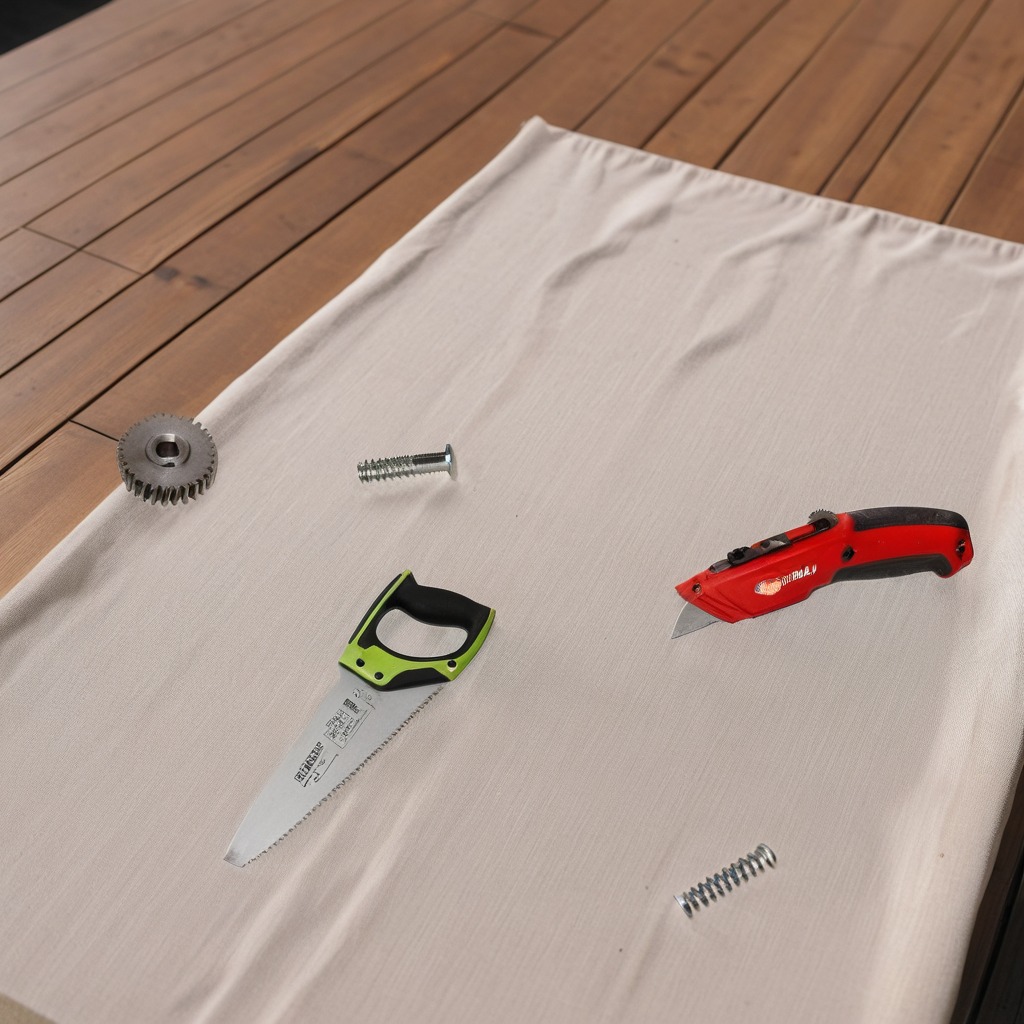
A steel gear with teeth, a utility knife, a metal machine screw, a coiled metal spring, and a handheld metal saw are lying on the wooden table.